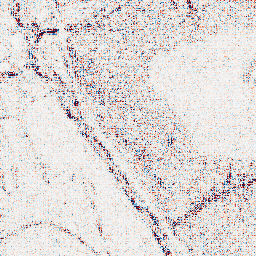
Category: wavelet
Decomposition family: wavelet_biorthogonal
Decomposition parameters: wavelet: bior5.5
level: 1
Upsampling method: nearest
Upsampling parameters: scale: 8
Upsampling scale: 8